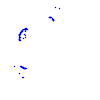
Particle: kaon